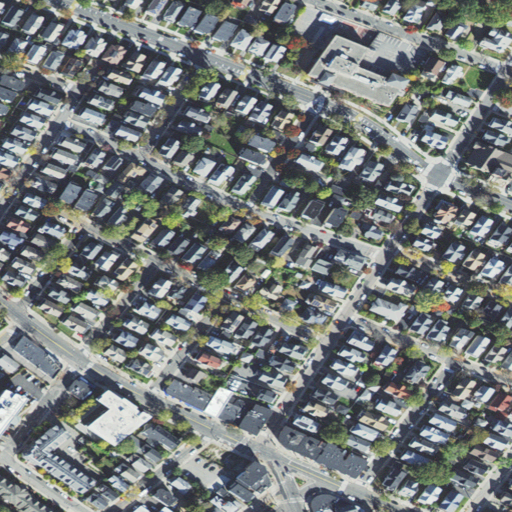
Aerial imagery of mountain in Massachusetts named Clarendon Hill containing high intensity development and medium intensity development